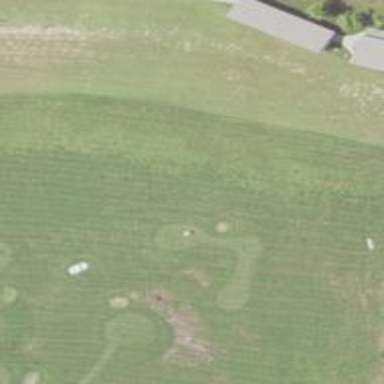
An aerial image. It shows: Golf tee on grassy land.